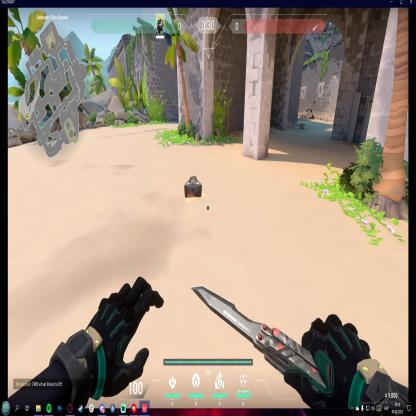
Label: dropped spike